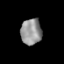
Tissue: prostate
Cell type: Epithelial cells
Senescence score: 0.3508
Nuclear area (px): 529
Mean DAPI intensity: 147.526